【题型】填空题　【知识点】立体几何　【难度】easy
已知圆锥的母线长为 $4$，过该圆锥顶点的平面截此圆锥所得截面面积的最大值为 $8$，则该圆锥底面半径的取值范围为\underline{\qquad\qquad}.
【解答】
【答案】 $\left[2\sqrt{2}, 4\right)$

【分析】 依据题意作出圆锥的轴截面，再分析其轴截面三角形的顶角是否大于等于 $90^\circ$，结合三角函数即可得解.

【详解】 如图 $\triangle ABC$ 是圆锥的轴截面，设圆锥底面圆的半径为 $r$.

若 $\angle BAC < 90^\circ$，所得截面面积的最大值为 $S_{\triangle ABC}$，

则 $S_{\triangle ABC} = \frac{1}{2} AB \cdot AC \cdot \sin \angle BAC < \frac{1}{2} AB \cdot AC = 8$，故不合题意；

若 $\angle BAC \ge 90^\circ$，此时所得截面面积的最大值为

$S_{\triangle ABD} = \frac{1}{2} \times 4 \times 4 \times \sin 90^\circ = 8$，符合题意，

此时有 $\sin \angle OAB = \frac{r}{4} \ge \sin 45^\circ$，解得 $r \ge 2\sqrt{2}$，又 $r < 4$，则 $r \in \left[2\sqrt{2}, 4\right)$.

故答案为：$\left[2\sqrt{2}, 4\right)$.

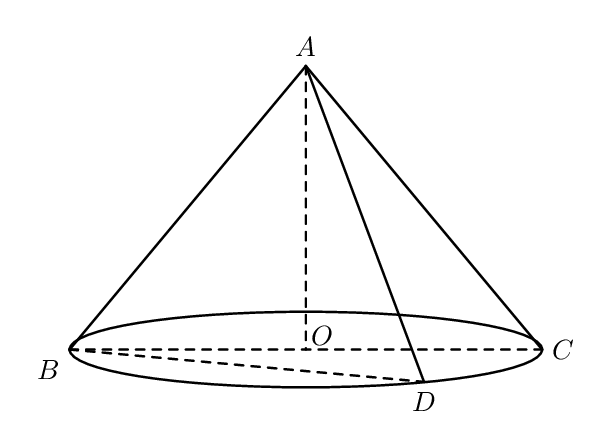